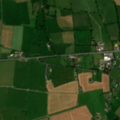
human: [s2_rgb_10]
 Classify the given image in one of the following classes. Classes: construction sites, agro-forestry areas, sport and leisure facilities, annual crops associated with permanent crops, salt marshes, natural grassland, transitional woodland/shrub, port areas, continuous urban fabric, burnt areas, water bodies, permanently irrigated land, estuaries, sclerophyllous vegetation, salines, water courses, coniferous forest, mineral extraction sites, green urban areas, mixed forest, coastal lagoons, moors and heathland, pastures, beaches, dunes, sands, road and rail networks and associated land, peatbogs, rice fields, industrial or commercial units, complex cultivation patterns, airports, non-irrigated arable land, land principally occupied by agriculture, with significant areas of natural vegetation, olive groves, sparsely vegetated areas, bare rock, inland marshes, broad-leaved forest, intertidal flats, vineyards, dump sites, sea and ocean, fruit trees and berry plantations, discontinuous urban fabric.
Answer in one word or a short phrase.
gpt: pastures